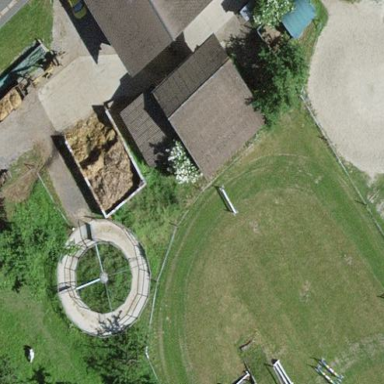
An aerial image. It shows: Farm auxiliary building.